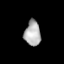
Tissue: lung
Cell type: Myeloid cells
Senescence score: 0.2231
Nuclear area (px): 394
Mean DAPI intensity: 175.949